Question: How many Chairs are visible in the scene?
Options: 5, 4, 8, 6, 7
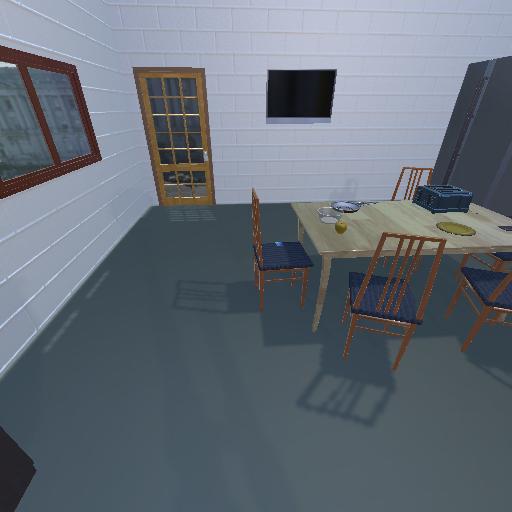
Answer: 5